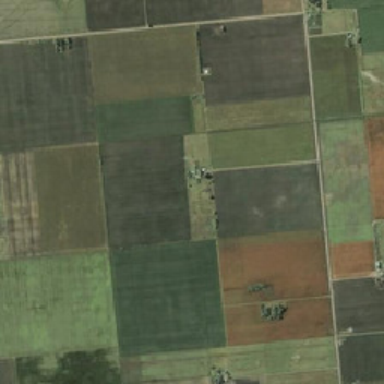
Fields of different colors are surrounded by squares .